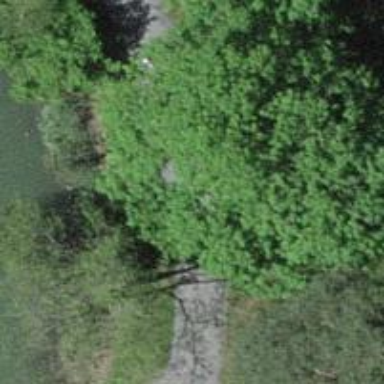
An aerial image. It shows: Unpaved path with track type of grade 2.